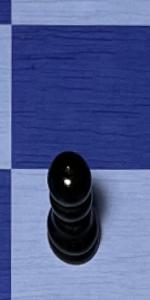
Label: Pawn_Black